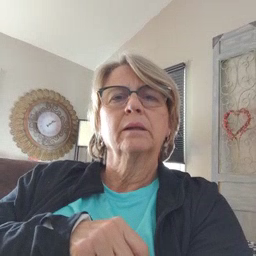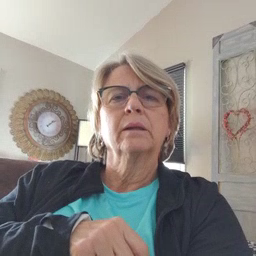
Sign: bug